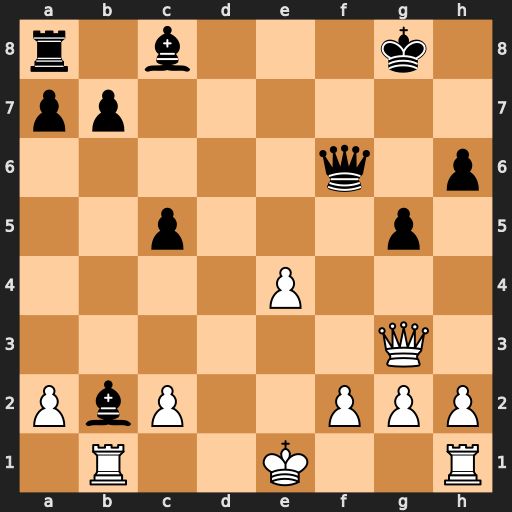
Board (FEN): r1b3k1/pp6/5q1p/2p3p1/4P3/6Q1/PbP2PPP/1R2K2R
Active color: w
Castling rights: K
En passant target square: -
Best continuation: Qb3+ Be6 Qxb2 Qxb2 Rxb2